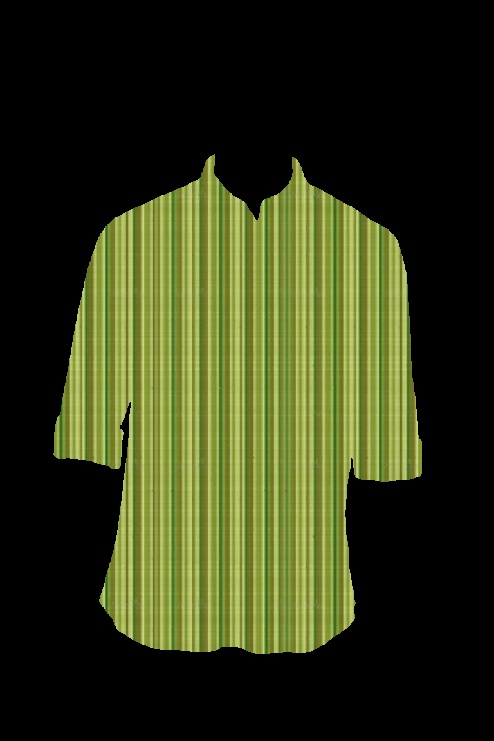
green stripe tee